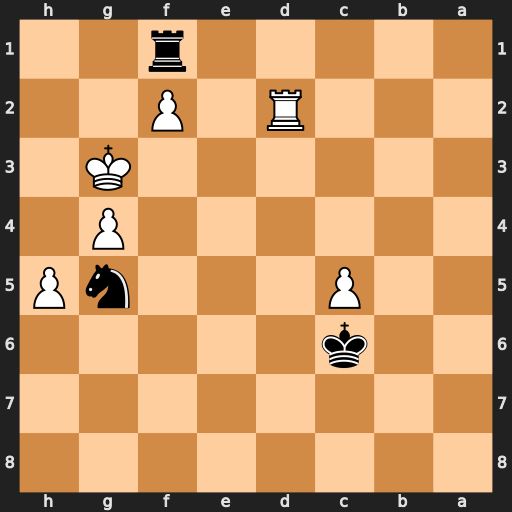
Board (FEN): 8/8/2k5/2P3nP/6P1/6K1/3R1P2/5r2
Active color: b
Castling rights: -
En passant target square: -
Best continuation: Ne4+ Kg2 Nxd2